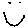
Label: smiley face